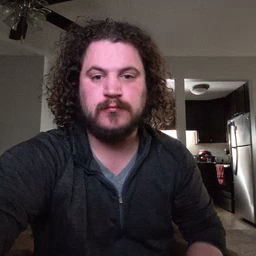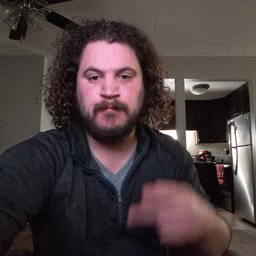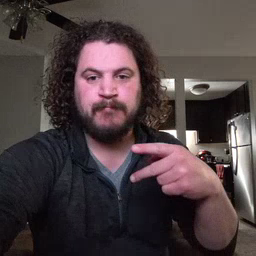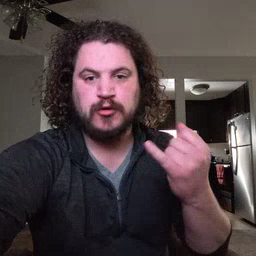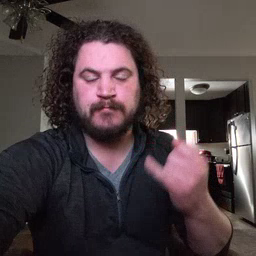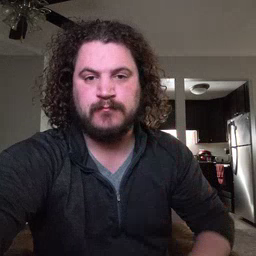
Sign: pajamas